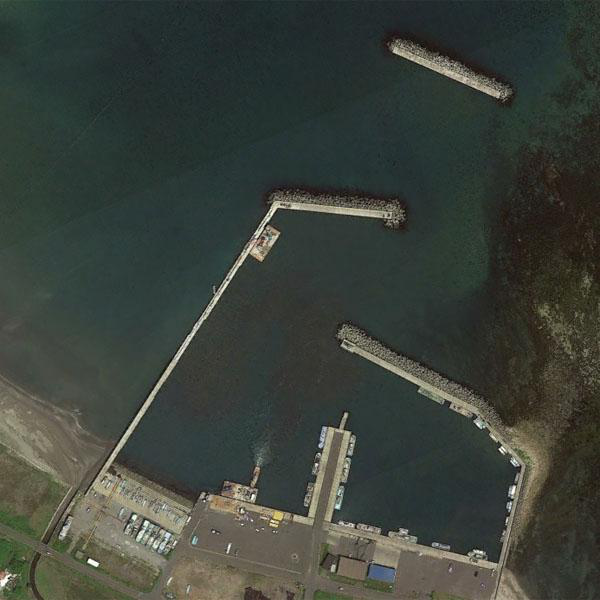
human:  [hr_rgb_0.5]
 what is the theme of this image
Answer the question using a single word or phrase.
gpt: port